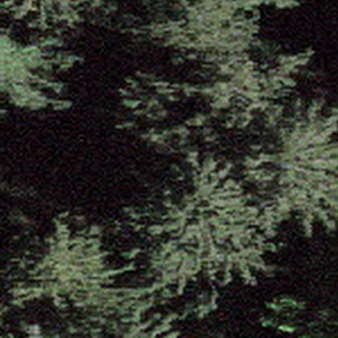
Label: other